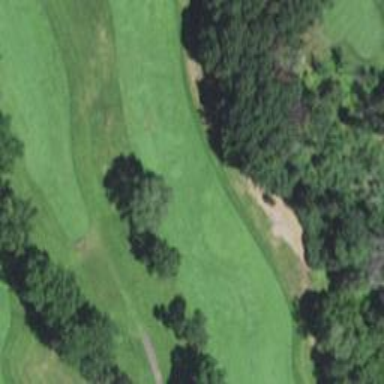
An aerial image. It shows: View of golf hole.